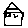
Label: house